Question: I have the following function to find and highlight hashtags or mentions (@ or #) in a 'UILabel':
'''
class func addLinkAttribute(pattern: String,
toText text: String,
withAttributeName attributeName : String,
toAttributedString attributedString :NSMutableAttributedString,
withLinkAttributes linkAttributes: [NSObject : AnyObject]) {
var error: NSError?
if let regex = NSRegularExpression(pattern: pattern, options:.CaseInsensitive, error: &error) {
regex.enumerateMatchesInString(text, options: .allZeros, range: NSMakeRange(0, count(text))) { result, flags, stop in
let range = result.range
let start = advance(text.startIndex, range.location)
let end = advance(start, range.length)
let foundText = text.substringWithRange(Range<String.Index>(start: start,end: end))
var linkAttributesWithName = linkAttributes
linkAttributesWithName[attributeName] = foundText
attributedString.addAttributes(linkAttributesWithName, range: range)
}
}
}
'''
If I pass a hashtag '(#)(\w+)' or mention '(@)(\w+)' pattern the code works perfectly but if the text contains an Emoji the range is offset by the number of emojis preceding it:

I know Swift treats strings differently to Objective-C, since 'count(string)' and 'count(string.utf16)' give me different results, but I am stumped as to how to account for this when using a regular expression.
I could just check the difference between the 2 counts and offset the range, but this seems wrong and hacky to me. There must be another way.
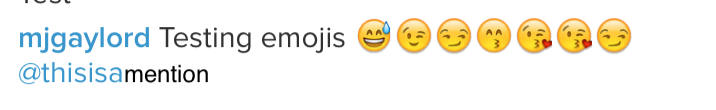
Answer: Similarly as in <URL>, a possible solution is to convert the given Swift 'String'
to an 'NSString' and apply the 'NSRange's returned by
'enumerateMatchesInString()' to that 'NSString':
'''
class func addLinkAttribute(pattern: String,
toText text: String,
withAttributeName attributeName : String,
toAttributedString attributedString :NSMutableAttributedString,
withLinkAttributes linkAttributes: [NSObject : AnyObject]) {
let nsText = text as NSString
var error: NSError?
if let regex = NSRegularExpression(pattern: pattern, options:.CaseInsensitive, error: &error) {
regex.enumerateMatchesInString(text, options: .allZeros, range: NSMakeRange(0, nsText.length)) {
result, _, _ in
let range = result.range
let foundText = nsText.substringWithRange(range)
var linkAttributesWithName = linkAttributes
linkAttributesWithName[attributeName] = foundText
attributedString.addAttributes(linkAttributesWithName, range: range)
}
}
}
'''
---
It is possible to convert an 'NSRange' to 'Range<String.Index>' without intermediate conversion to an 'NSString'.
With
'''
extension String {
func rangeFromNSRange(nsRange : NSRange) -> Range<String.Index>? {
let utf16start = self.utf16.startIndex
if let from = String.Index(self.utf16.startIndex + nsRange.location, within: self),
let to = String.Index(self.utf16.startIndex + nsRange.location + nsRange.length, within: self) {
return from ..< to
}
return nil
}
}
'''
from <URL>, your code can be
written as
'''
class func addLinkAttribute(pattern: String,
toText text: String,
withAttributeName attributeName : String,
toAttributedString attributedString :NSMutableAttributedString,
withLinkAttributes linkAttributes: [NSObject : AnyObject]) {
var error: NSError?
if let regex = NSRegularExpression(pattern: pattern, options:.CaseInsensitive, error: &error) {
regex.enumerateMatchesInString(text, options: .allZeros, range: NSMakeRange(0, count(text.utf16))) {
result, _, _ in
let nsRange = result.range
if let strRange = text.rangeFromNSRange(nsRange) {
let foundText = text.substringWithRange(strRange)
var linkAttributesWithName = linkAttributes
linkAttributesWithName[attributeName] = foundText
attributedString.addAttributes(linkAttributesWithName, range: nsRange)
}
}
}
}
'''
and that should also work correctly for all kinds of extended grapheme
clusters (Emojis, Regional Indicators etc...)